Interaction volume radius: 10 \u00c5
Interaction volume height: 35 \u00c5
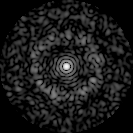
Disorder parameter: 0.8222